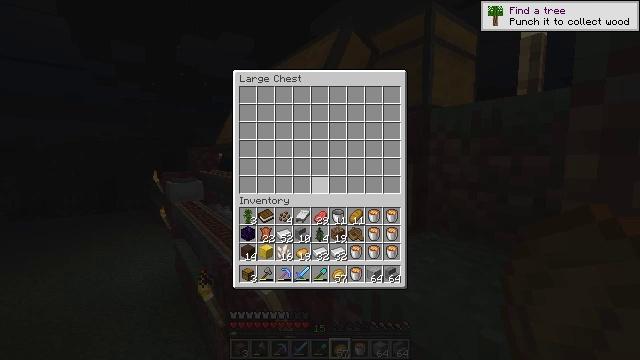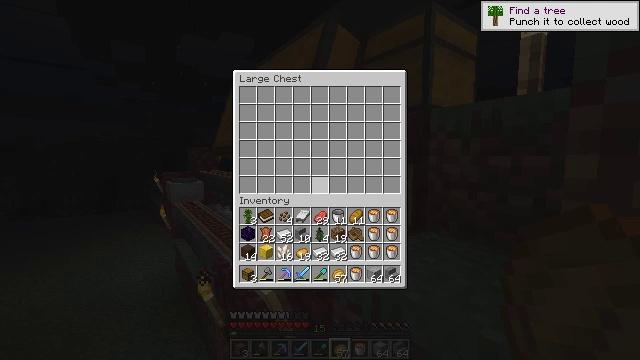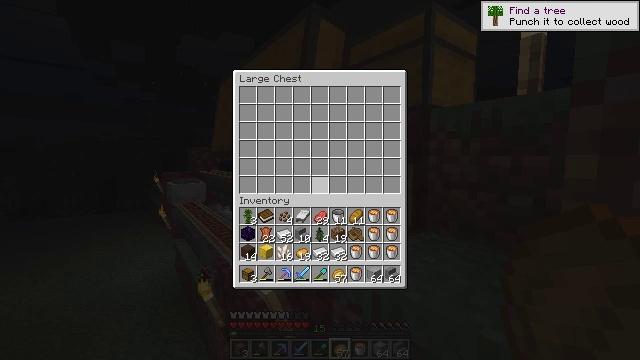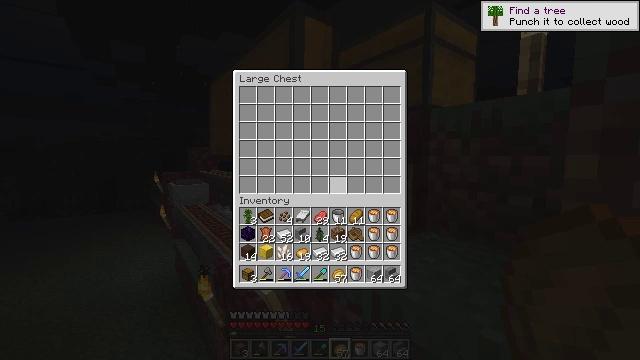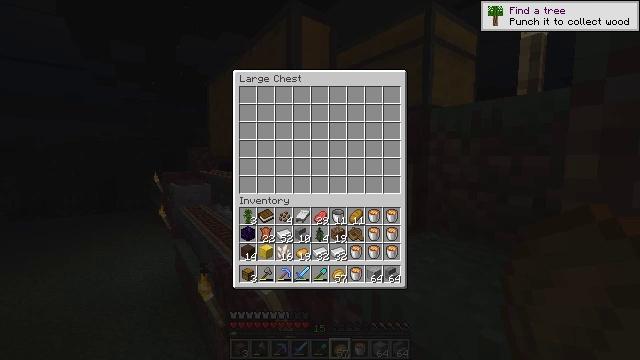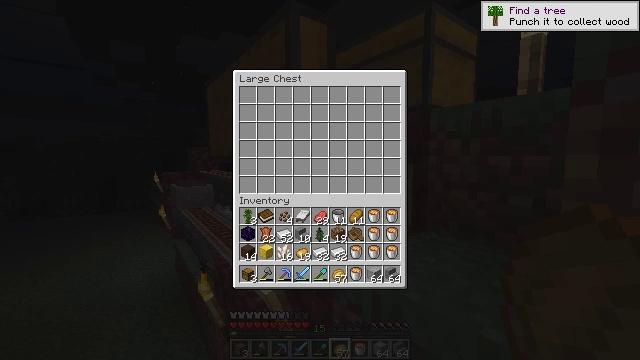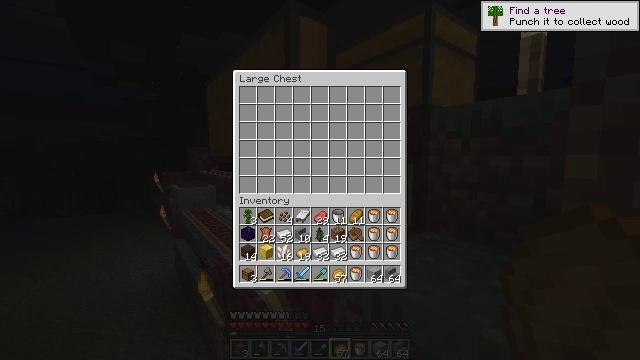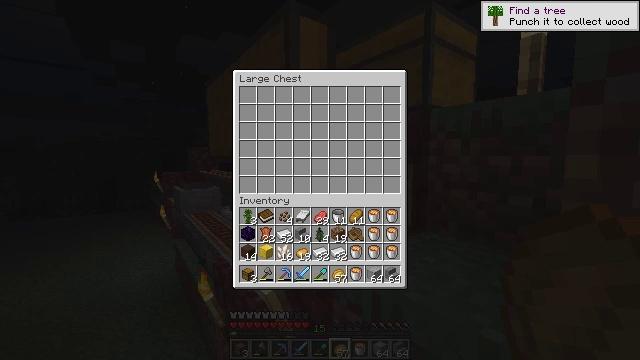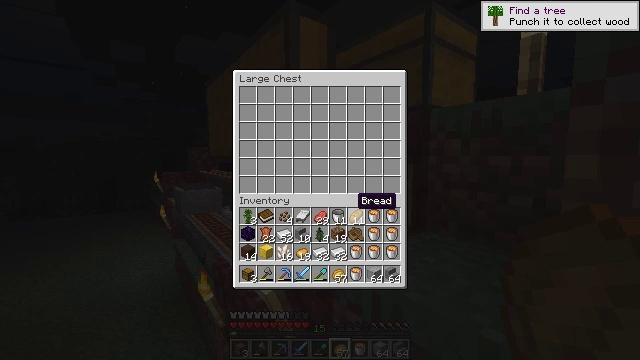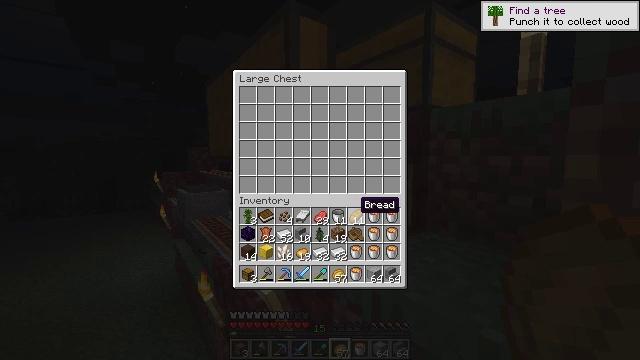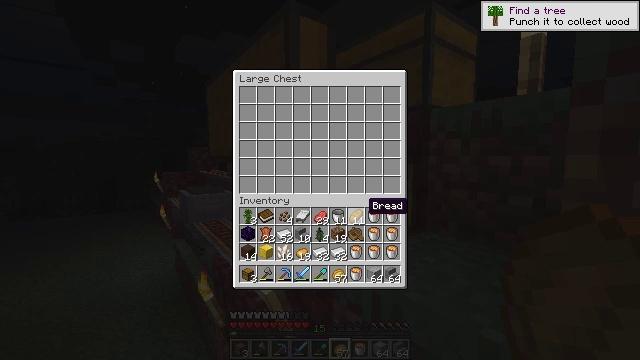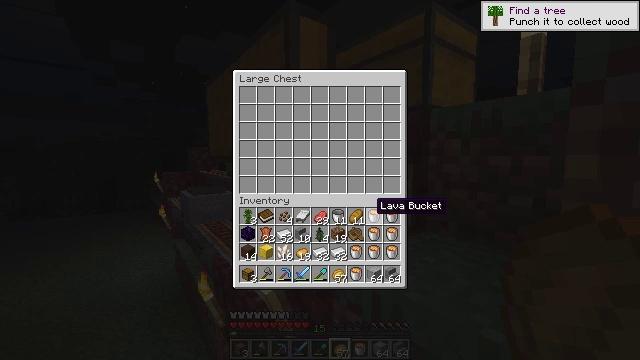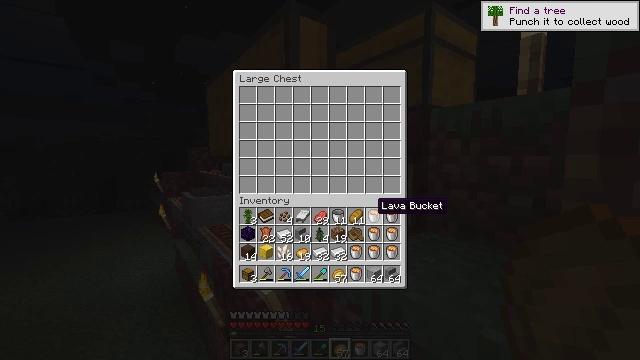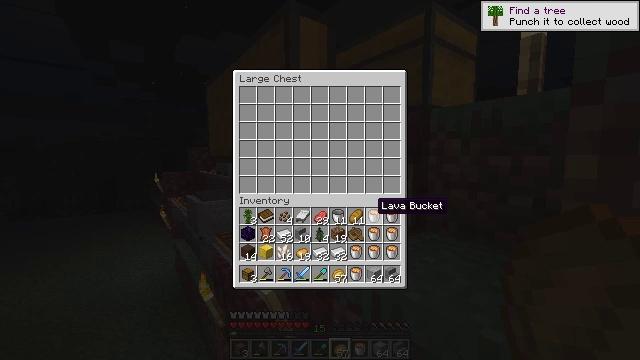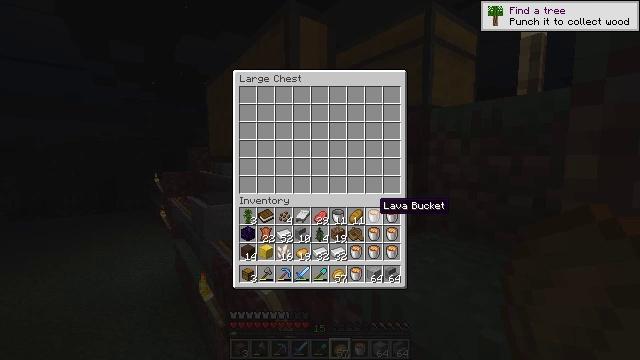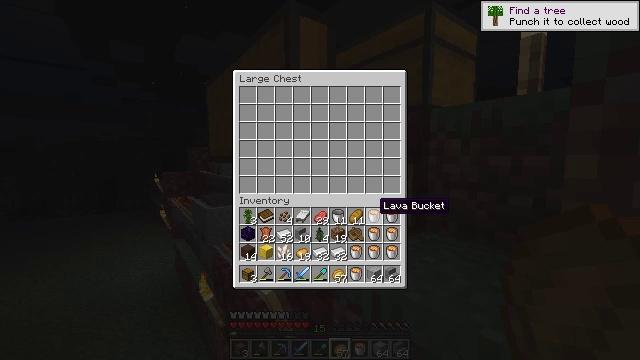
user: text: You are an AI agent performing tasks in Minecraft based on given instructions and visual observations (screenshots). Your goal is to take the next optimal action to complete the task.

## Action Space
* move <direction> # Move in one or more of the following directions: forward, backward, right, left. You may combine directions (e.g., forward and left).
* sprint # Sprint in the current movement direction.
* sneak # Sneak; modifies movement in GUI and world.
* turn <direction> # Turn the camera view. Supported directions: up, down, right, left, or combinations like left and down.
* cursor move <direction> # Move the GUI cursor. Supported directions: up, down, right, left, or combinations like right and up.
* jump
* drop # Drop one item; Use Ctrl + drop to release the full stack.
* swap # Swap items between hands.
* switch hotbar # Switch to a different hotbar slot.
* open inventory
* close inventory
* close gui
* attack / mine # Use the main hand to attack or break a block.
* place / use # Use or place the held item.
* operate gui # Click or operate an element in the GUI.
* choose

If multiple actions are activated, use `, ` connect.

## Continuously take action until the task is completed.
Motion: motion action
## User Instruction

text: Drop a baked potato.
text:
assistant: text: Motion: no_op
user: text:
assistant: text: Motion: turn right
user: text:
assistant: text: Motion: turn right
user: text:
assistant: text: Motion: turn down
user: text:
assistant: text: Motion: sneak
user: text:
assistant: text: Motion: sneak
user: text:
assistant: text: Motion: sneak
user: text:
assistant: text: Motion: sneak
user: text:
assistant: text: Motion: sneak
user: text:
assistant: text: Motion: sneak, turn right
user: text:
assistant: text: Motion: sneak, turn right
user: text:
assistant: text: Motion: sneak
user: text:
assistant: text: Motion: sneak
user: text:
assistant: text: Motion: sneak
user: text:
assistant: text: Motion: sneak
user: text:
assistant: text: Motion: sneak
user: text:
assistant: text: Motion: sneak
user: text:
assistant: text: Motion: sneak, attack / mine
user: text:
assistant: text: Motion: sneak, attack / mine
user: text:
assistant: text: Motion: sneak, turn right
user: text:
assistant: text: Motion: sneak
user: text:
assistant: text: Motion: sneak, attack / mine
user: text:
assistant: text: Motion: sneak, attack / mine
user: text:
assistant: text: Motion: sneak, attack / mine
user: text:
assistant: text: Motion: sneak, turn down, attack / mine
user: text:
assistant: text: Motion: sneak
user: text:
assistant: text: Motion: sneak, attack / mine
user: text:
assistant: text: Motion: sneak, attack / mine
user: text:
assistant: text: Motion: sneak, attack / mine
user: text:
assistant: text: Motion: sneak, turn left